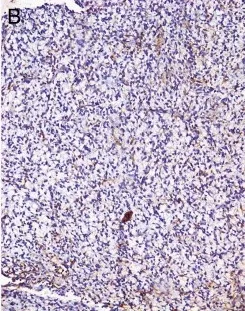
Focal expression of glial fibrillary acidic protein (GFAP).
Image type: pathology (immunostaining)